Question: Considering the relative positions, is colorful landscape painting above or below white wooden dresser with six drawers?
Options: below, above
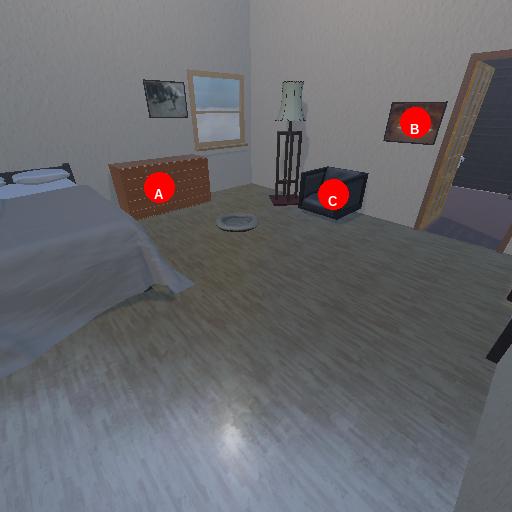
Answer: below